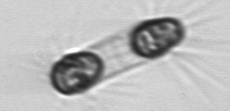
Label: Corethron_hystrix